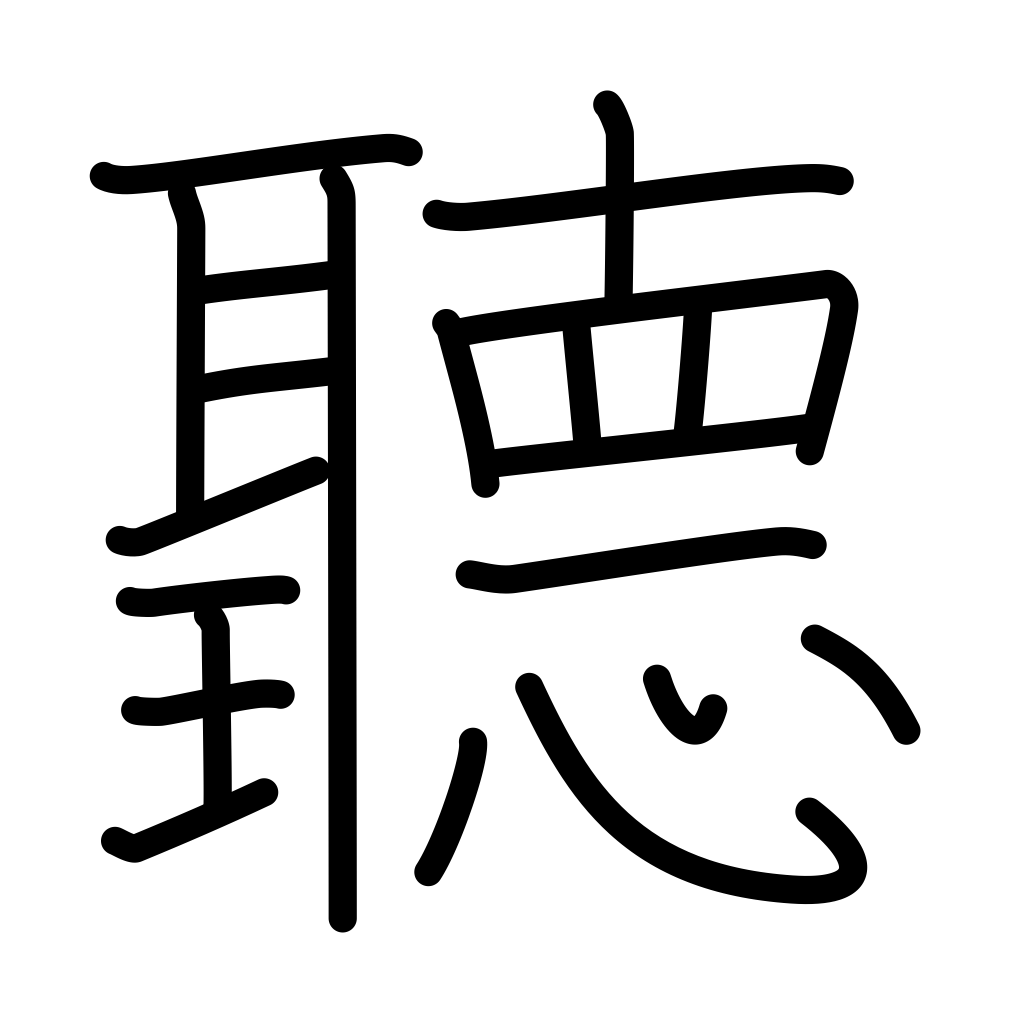
Meaning: careful enquiry, headstrong